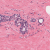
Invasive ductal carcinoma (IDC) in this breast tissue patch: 0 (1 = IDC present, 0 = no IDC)